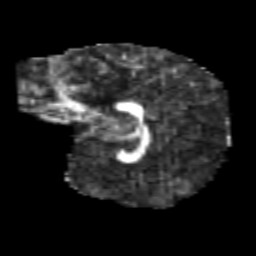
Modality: FA
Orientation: sagittal
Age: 7
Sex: female
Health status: healthy